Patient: sex M, age 29
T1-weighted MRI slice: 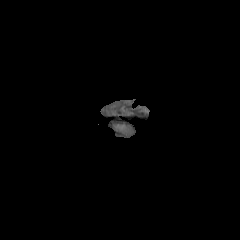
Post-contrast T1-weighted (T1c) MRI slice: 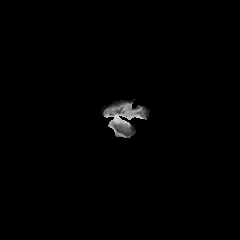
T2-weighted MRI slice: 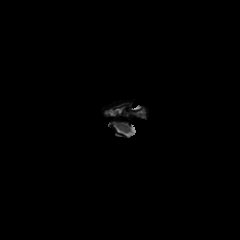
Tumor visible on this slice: no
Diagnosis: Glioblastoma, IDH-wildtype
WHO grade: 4